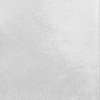
Label: dusty